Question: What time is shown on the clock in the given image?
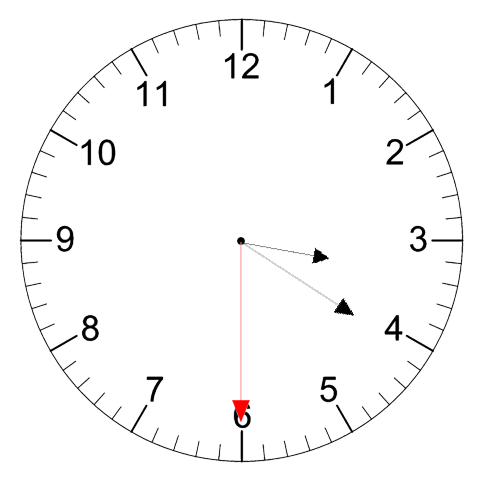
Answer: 03:20:30